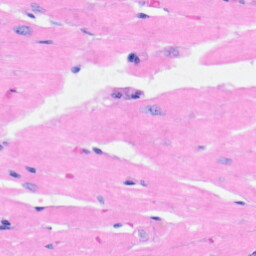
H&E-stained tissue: Heart